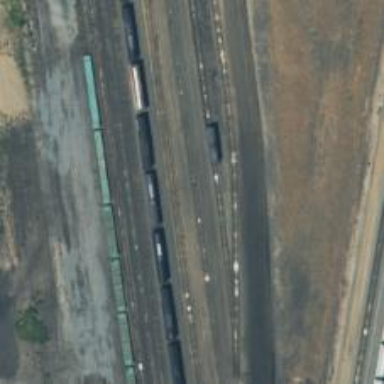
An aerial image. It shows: Railway yard.